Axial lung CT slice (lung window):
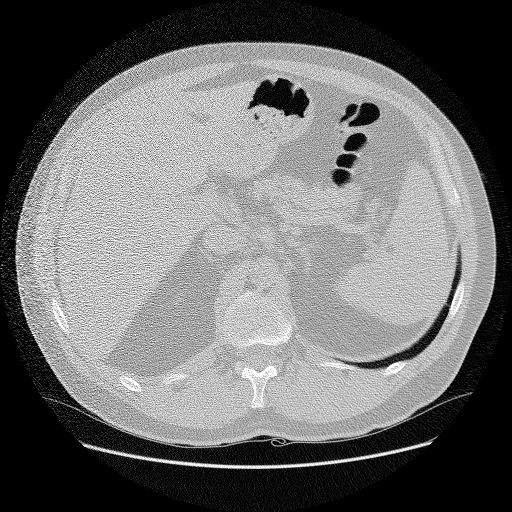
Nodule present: no